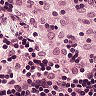
Metastatic tissue present: no